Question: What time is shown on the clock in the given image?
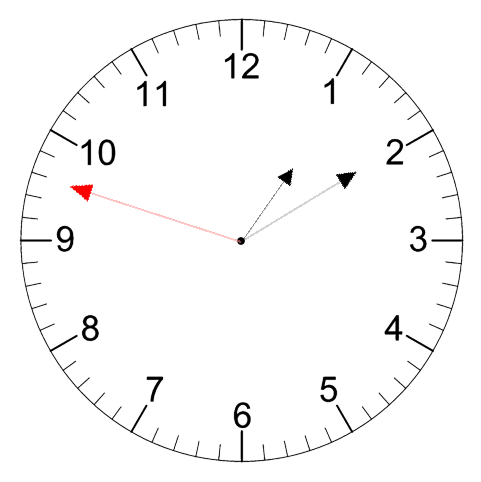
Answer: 01:09:48